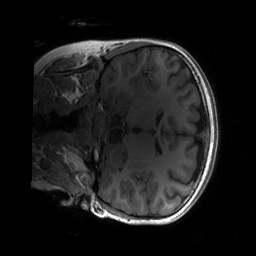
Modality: T1w
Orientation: coronal
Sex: female
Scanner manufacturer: siemens
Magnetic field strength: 3 T
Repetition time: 1.9 s
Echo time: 0.00243 s